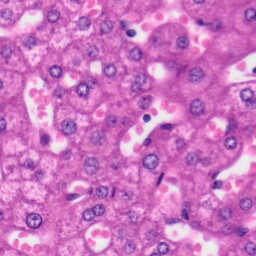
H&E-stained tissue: Liver